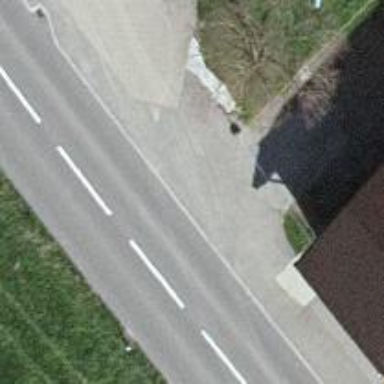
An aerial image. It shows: Bus stop along the road.